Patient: sex M, age 44
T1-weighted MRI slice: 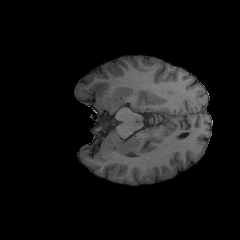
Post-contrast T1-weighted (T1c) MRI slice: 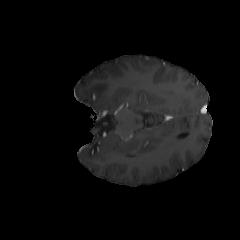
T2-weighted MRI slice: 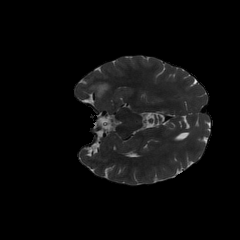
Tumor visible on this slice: yes
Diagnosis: Astrocytoma, IDH-mutant
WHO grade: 2